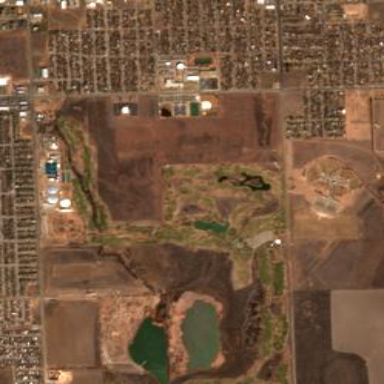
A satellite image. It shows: Golf course surrounded by greenery.